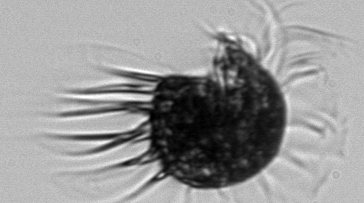
Label: Pelagostrobilidium